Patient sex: M
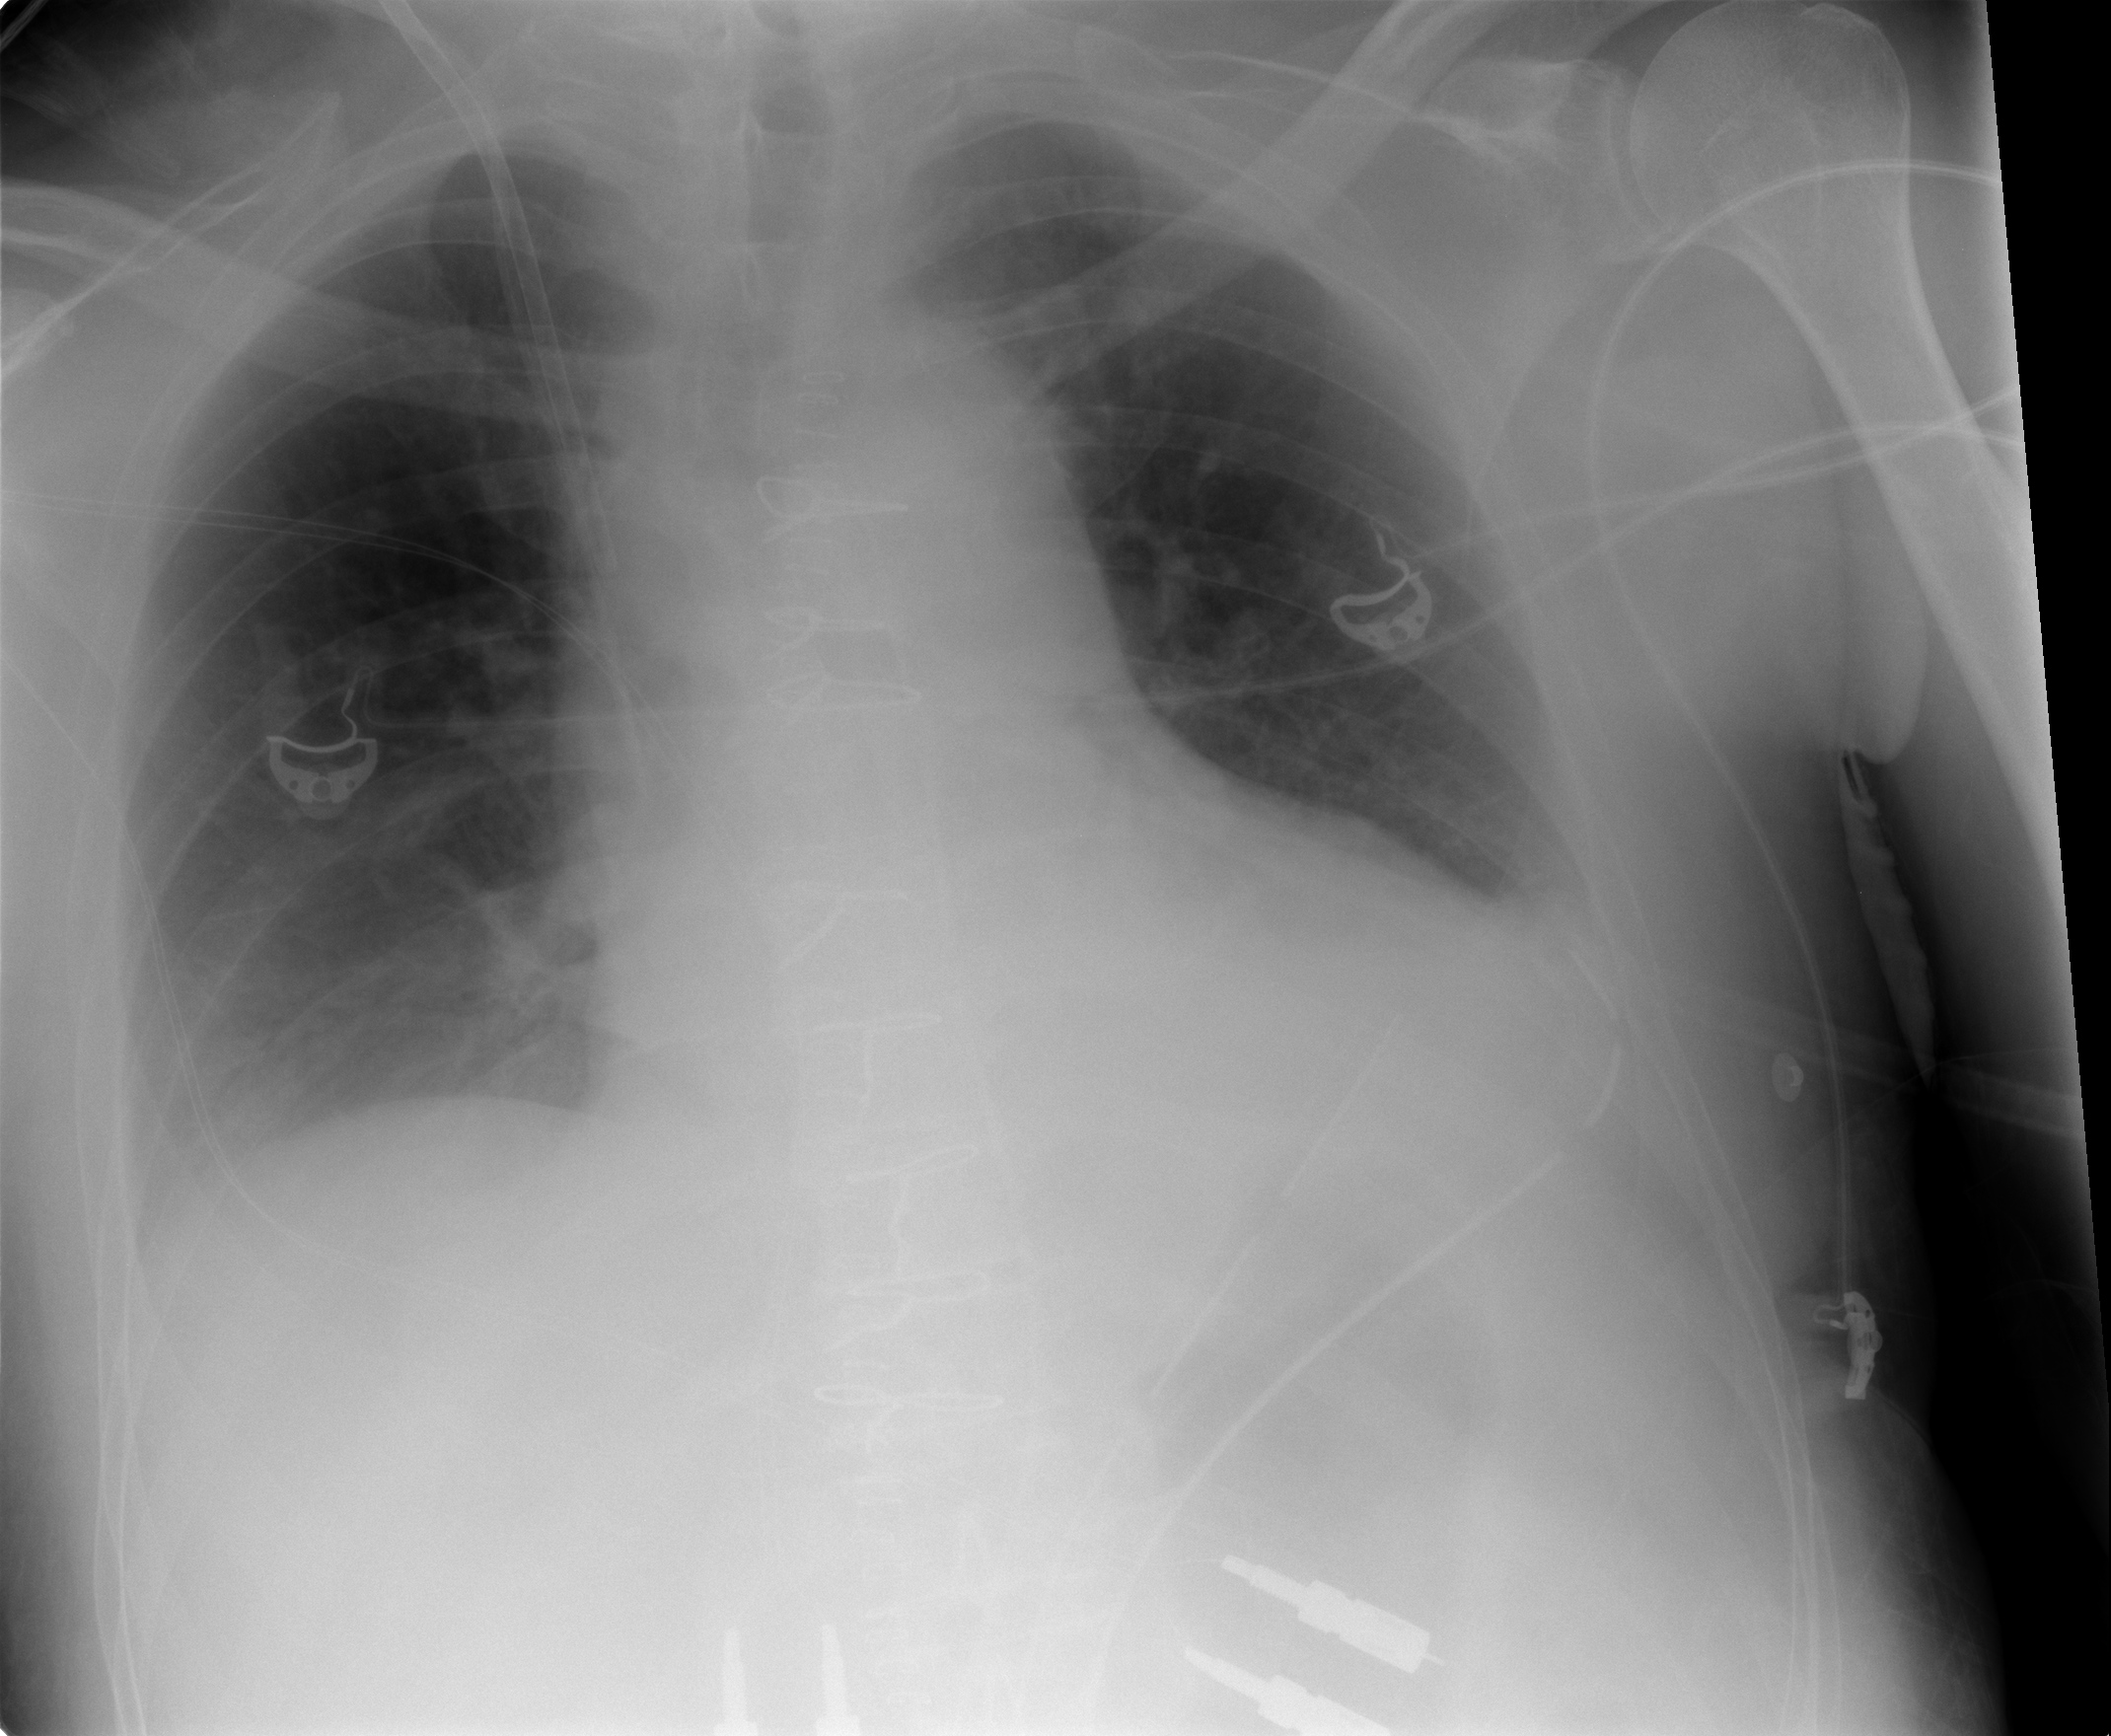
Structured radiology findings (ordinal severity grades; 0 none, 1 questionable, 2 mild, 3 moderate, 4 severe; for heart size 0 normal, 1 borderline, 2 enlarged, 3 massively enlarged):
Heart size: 2
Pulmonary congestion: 0
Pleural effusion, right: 2
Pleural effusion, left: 2
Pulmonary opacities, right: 0
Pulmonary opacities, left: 0
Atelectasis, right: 2
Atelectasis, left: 2